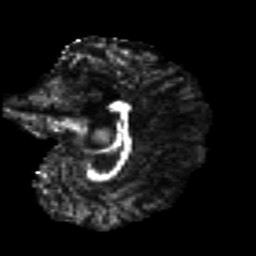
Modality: FA
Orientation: sagittal
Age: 31
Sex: female
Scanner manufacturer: siemens
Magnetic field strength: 3 T
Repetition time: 8.8 s
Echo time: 0.085 s